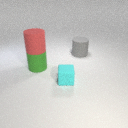
large gray rubber cylinder to the right of large green rubber cylinder